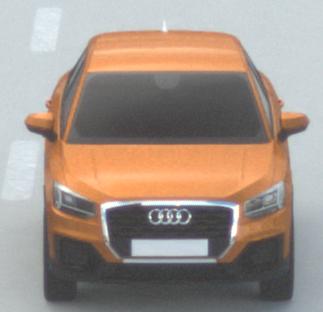
Make: Audi
Model: Q2
Model produced from: 2016
Model produced until: 2020
Doors: 5
Color: orange
Road condition: dry road
Daytime: morning or afternoon
Contrast: low contrast